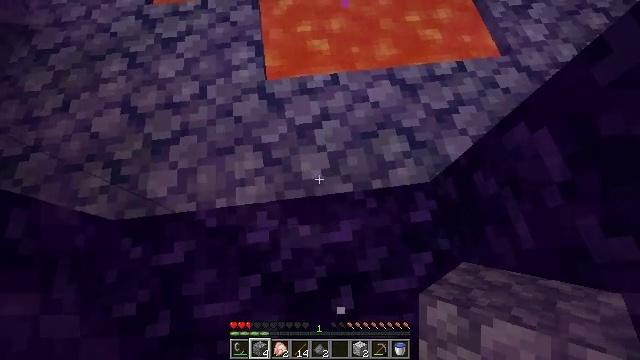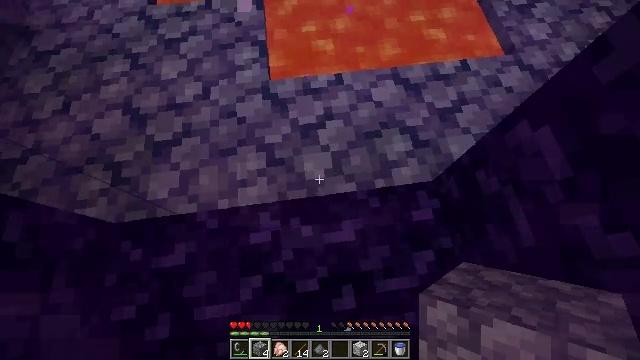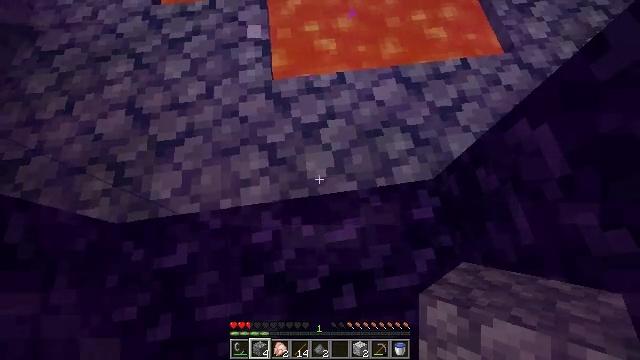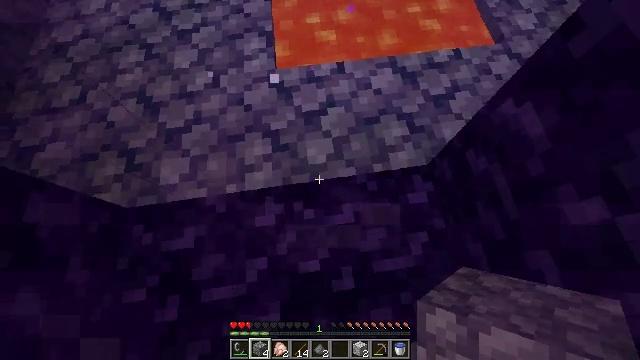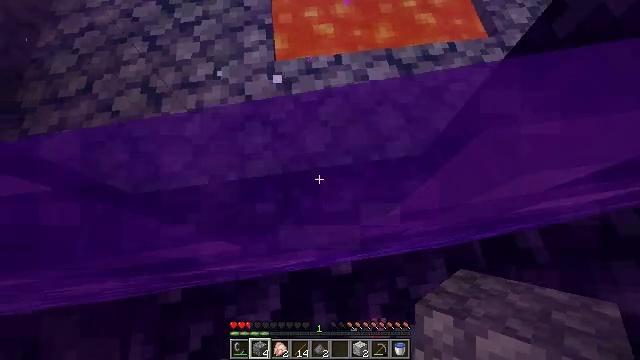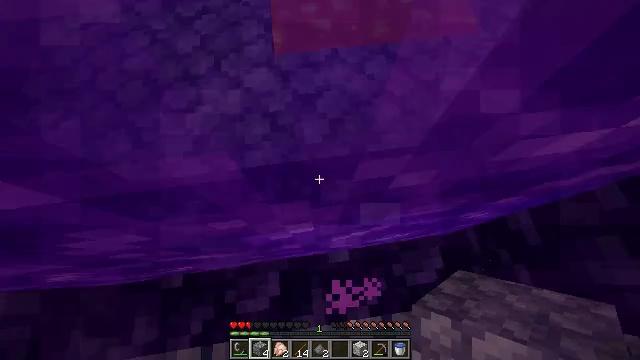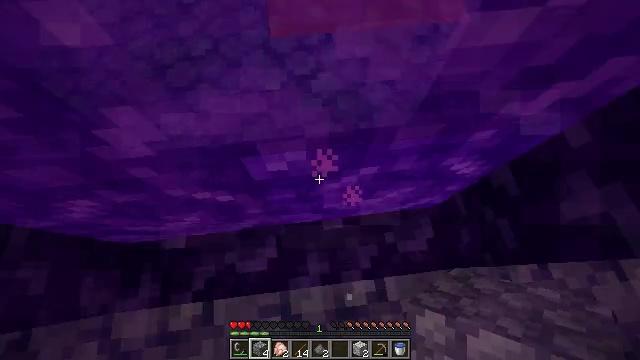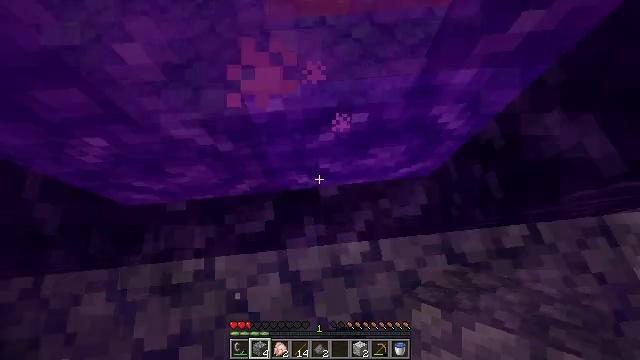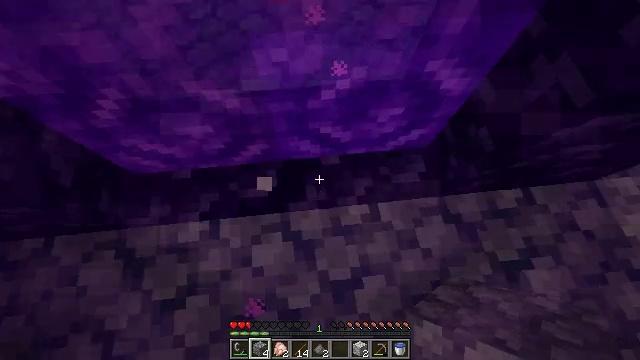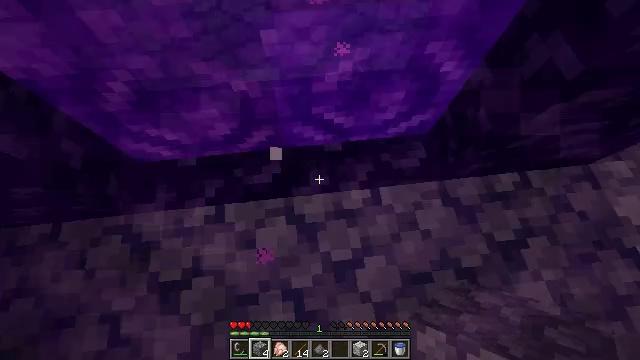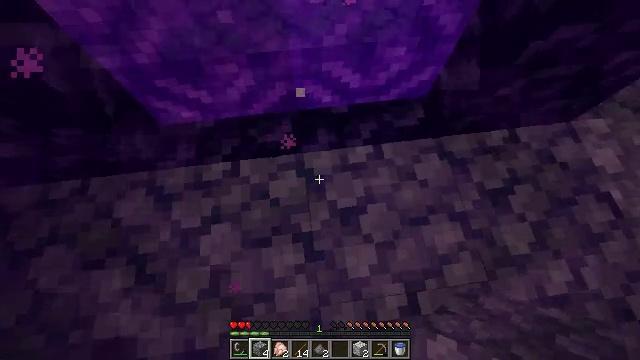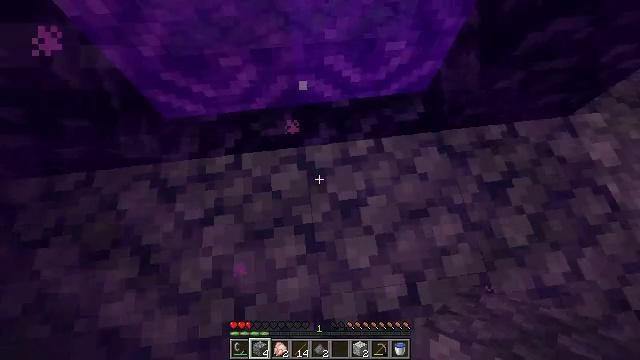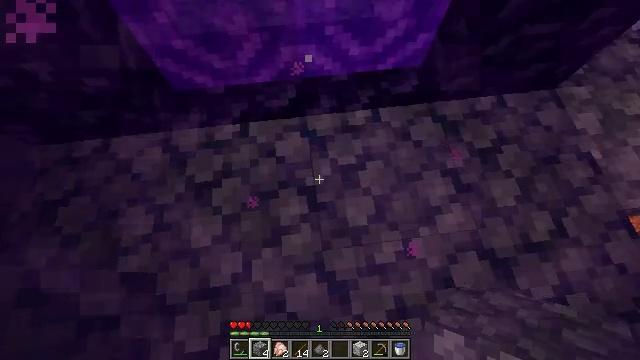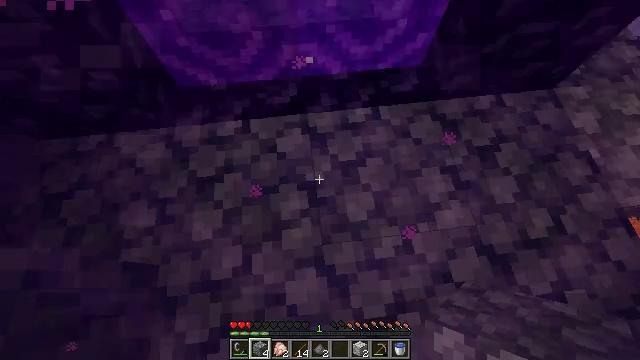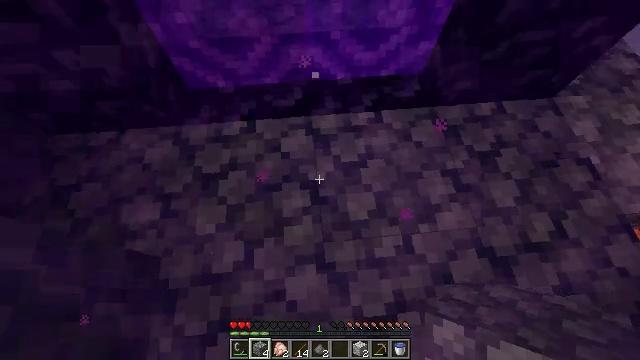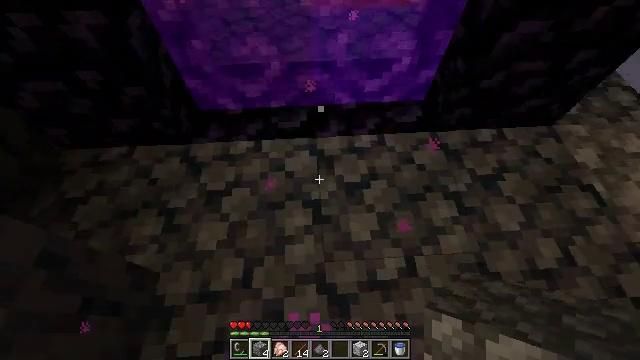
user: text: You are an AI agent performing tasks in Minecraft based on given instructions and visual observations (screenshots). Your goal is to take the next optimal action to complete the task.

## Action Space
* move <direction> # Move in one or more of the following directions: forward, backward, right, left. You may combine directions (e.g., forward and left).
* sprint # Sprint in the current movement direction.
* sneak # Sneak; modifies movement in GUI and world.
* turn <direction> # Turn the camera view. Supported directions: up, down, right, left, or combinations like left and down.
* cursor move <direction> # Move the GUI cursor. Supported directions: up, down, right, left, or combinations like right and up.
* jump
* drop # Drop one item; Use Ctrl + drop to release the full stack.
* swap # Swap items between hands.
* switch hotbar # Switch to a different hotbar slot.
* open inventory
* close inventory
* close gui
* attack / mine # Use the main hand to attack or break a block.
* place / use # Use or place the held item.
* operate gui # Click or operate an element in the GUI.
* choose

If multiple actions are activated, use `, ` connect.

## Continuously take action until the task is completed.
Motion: motion action
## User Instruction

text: Obtain basalt from the terrain.
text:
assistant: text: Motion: no_op
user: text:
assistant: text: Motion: no_op
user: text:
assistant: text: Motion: move back
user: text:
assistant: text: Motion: move back
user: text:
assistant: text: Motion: move back
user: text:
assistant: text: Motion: move back
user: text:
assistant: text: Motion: move back
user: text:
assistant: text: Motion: move back
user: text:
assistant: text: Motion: move back
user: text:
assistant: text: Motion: move back
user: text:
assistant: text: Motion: move back
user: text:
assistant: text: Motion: no_op
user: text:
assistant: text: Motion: no_op
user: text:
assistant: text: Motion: turn left and up
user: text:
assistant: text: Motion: turn left and up
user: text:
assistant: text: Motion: turn left and up
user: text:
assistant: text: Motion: turn up
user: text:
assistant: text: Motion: turn right and up
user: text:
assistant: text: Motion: turn right and up
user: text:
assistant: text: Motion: turn right and up
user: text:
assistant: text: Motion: turn up
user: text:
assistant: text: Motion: no_op
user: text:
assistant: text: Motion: no_op
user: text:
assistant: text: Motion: no_op
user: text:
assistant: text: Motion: no_op
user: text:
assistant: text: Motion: no_op
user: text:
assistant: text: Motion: no_op
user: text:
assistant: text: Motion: no_op
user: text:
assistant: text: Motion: no_op
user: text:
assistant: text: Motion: no_op